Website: bh-photo
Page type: payment
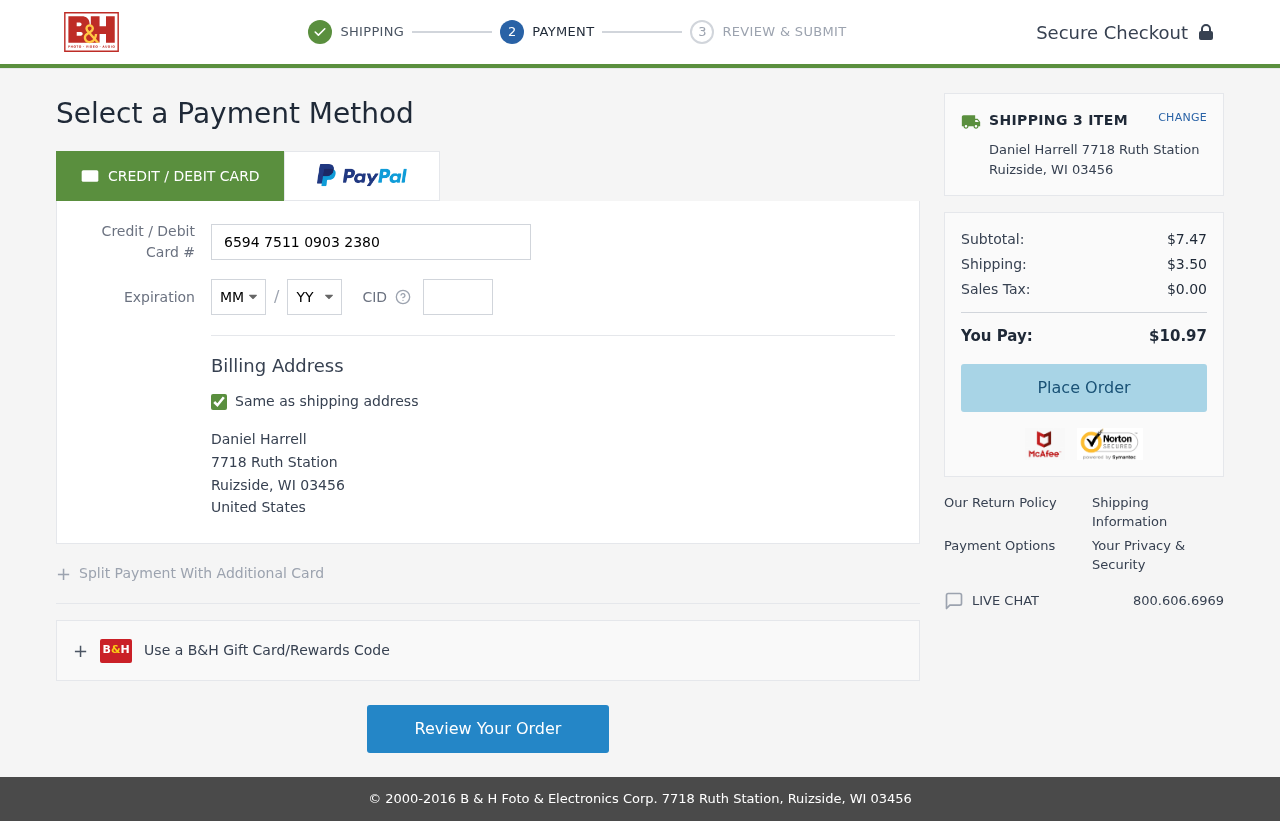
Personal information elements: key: PII_CARD_CVV
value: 315
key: PII_CARD_EXPIRY_MONTH
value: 06
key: PII_CARD_EXPIRY_YEAR
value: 27
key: PII_CARD_NUMBER
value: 6594 7511 0903 2380
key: PII_CITY
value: Ruizside
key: PII_COUNTRY
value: United States
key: PII_FULLNAME
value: Daniel Harrell
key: PII_POSTCODE
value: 03456
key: PII_STATE_ABBR
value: WI
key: PII_STREET
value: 7718 Ruth Station
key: PII_FULLNAME2
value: Daniel Harrell
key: PII_STREET2
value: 7718 Ruth Station
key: PII_CITY2
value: Ruizside
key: PII_STATE_ABBR2
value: WI
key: PII_POSTCODE2
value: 03456
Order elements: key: ORDER_NUM_ITEMS
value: SHIPPING 3 ITEM
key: ORDER_SUBTOTAL
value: $7.47
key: ORDER_SHIPPING_COST
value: $3.50
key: ORDER_TAX
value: $0.00
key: ORDER_TOTAL
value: $10.97